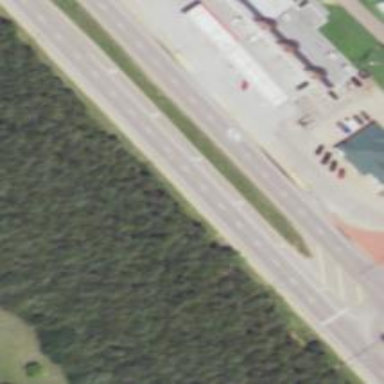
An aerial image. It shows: This image shows trunk highway that functions as expressway.